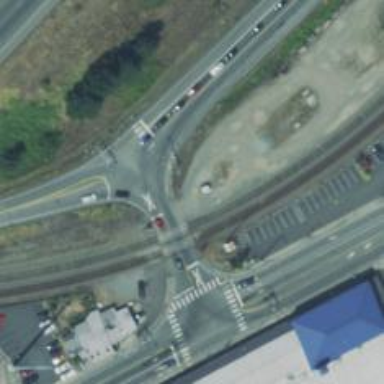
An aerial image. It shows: Railway crossing.